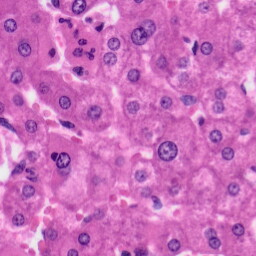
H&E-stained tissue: Liver